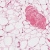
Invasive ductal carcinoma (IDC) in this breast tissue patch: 0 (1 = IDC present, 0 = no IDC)